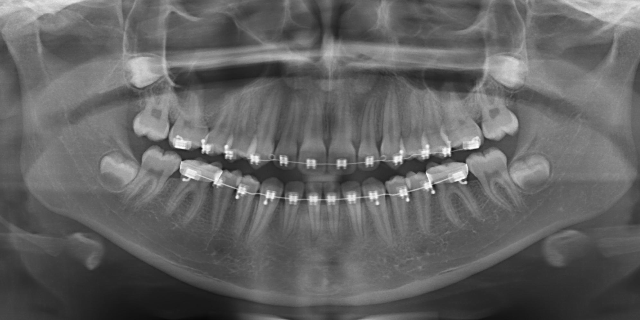
adult